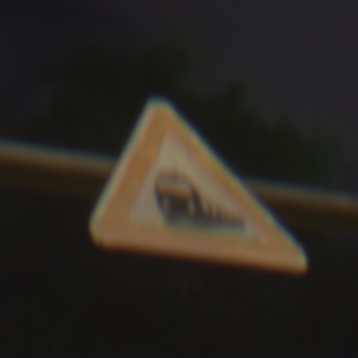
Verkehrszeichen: Bahnuebergang
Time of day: Night
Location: Outdoor (Suburban)
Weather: PartlyCloudy
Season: NotSpecified
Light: Artificial